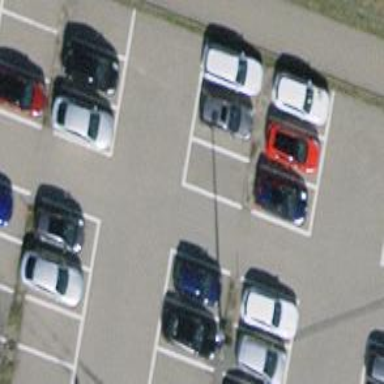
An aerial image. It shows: Asphalt parking aisle road.